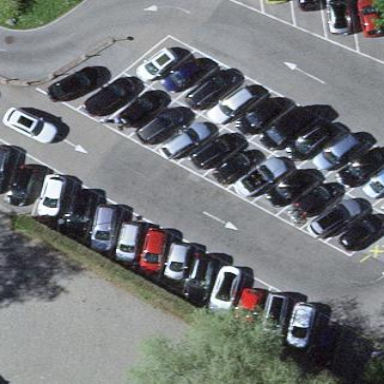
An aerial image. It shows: Parking area with asphalt surface.